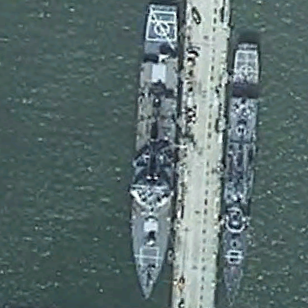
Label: destroyer